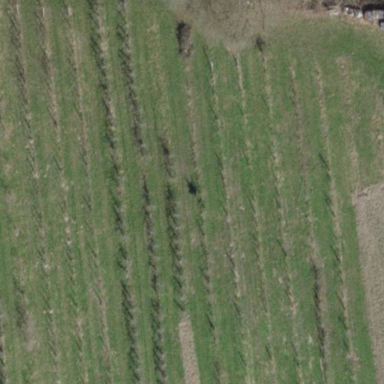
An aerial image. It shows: Vineyard growing grapes.